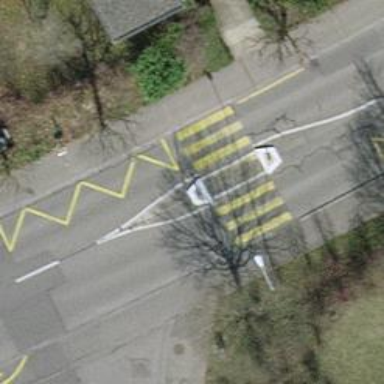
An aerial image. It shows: Uncontrolled zebra crossing with pedestrian island.